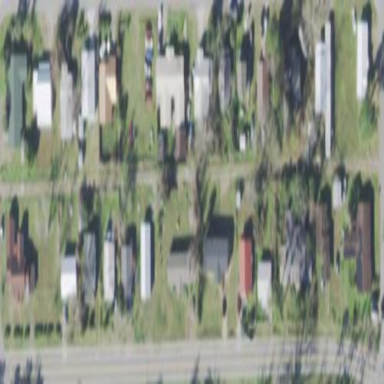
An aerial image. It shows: Residential area consisting of single-family homes.